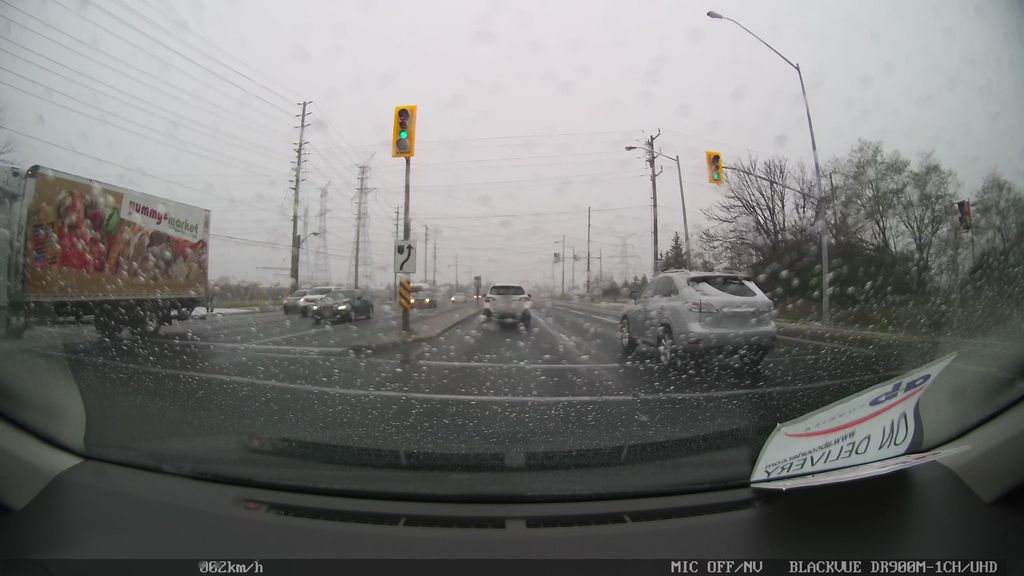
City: toronto